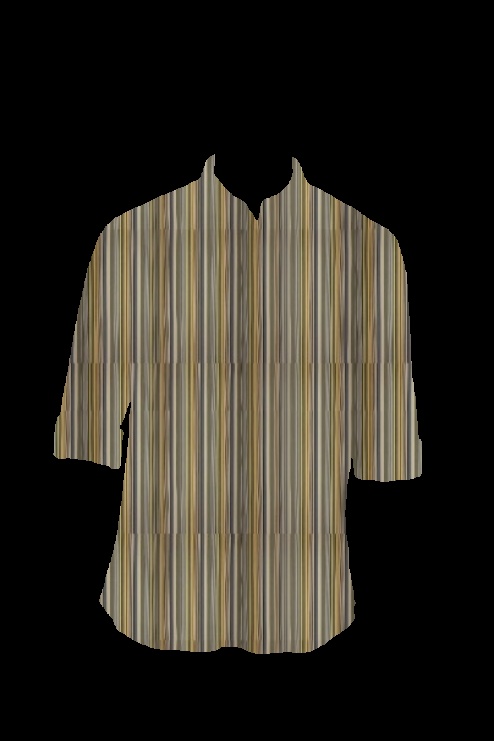
gold brown stripe tee